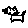
Label: cat